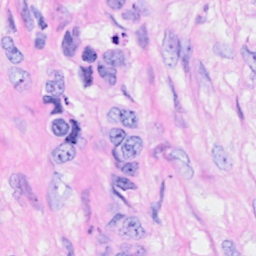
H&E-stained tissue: Breast